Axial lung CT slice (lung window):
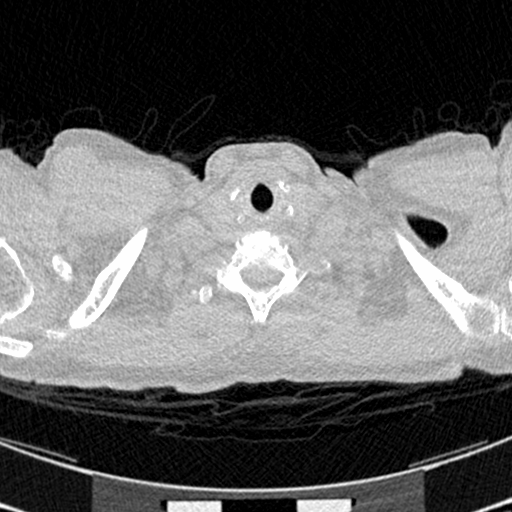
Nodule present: no